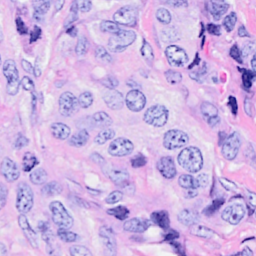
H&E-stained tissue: Breast